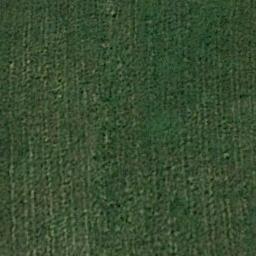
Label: meadow